Question: I have create a custom model in Magento which can get to and edit in the admin. I'm having trouble dealing with array's however. When I go to save the model, the text field saves fine, but the multiselect field just saves as 'array' and I'm then unable to go and edit it.
I need to know how to save and retrieve this array data within the model. The array of data that shows in the multiselect field in simply filtered product data.
Can anybody help with this? Any help much appreciated!!!

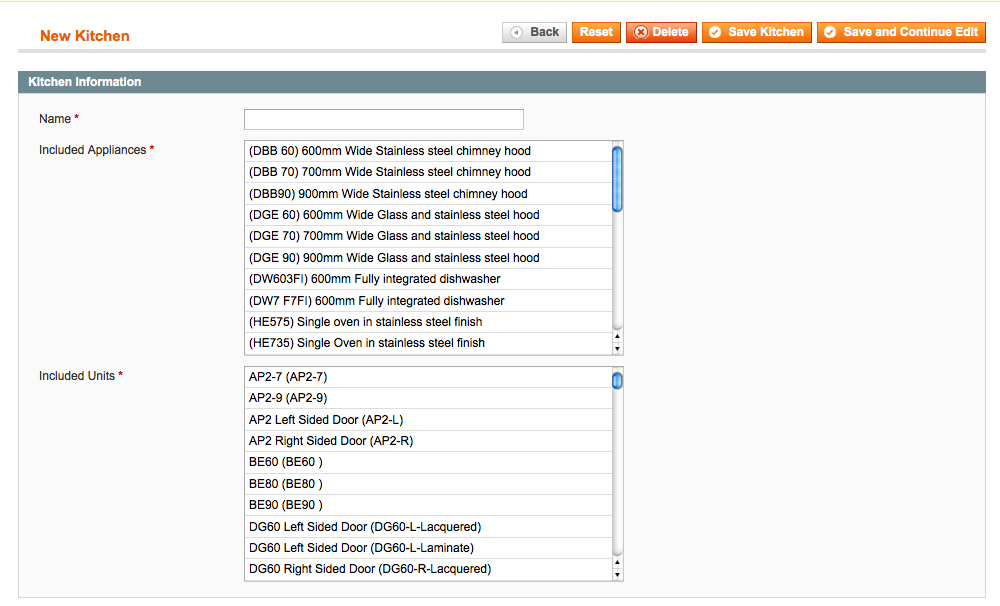
Answer: Figured it out - on the saveAction() of your controller, underneath this:
'''
$data = $this->getRequest()->getPost()
'''
I simply added the following code :
'''
foreach ($data as $key => $value)
{
if (is_array($value))
{
$data[$key] = implode(',',$this->getRequest()->getParam($key));
}
}
'''